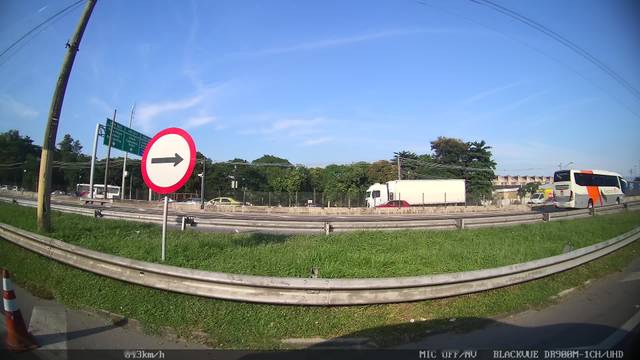
Region: Brazil
Coordinates: -22.816, -43.325